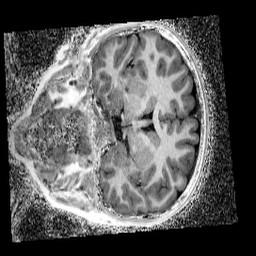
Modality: UNIT1_denoised
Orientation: coronal
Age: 10
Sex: male
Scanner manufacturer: siemens
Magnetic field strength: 3 T
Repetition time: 4 s
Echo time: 0.00299 s